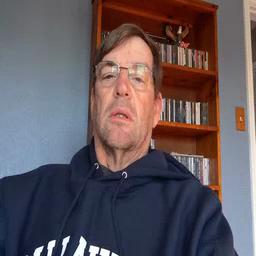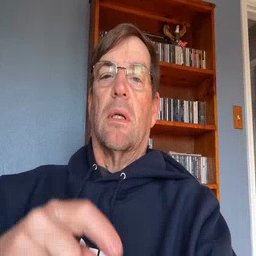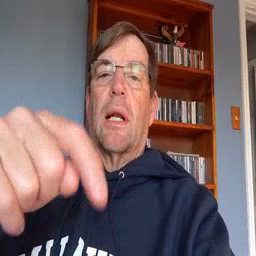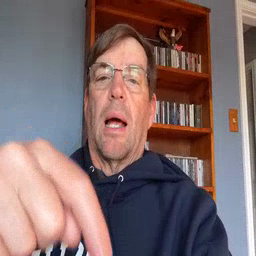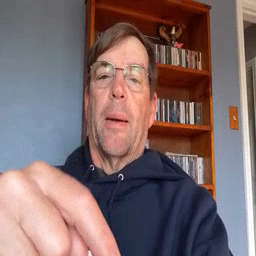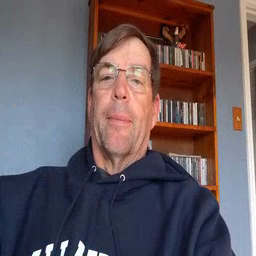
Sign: time